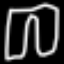
Label: pants